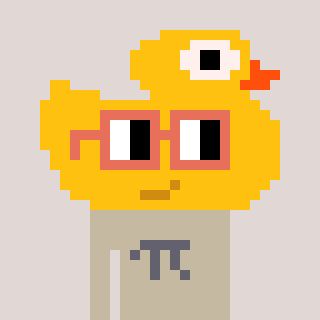
a pixel art character with square orange glasses, a ducky-shaped head and a bege-colored body on a warm background